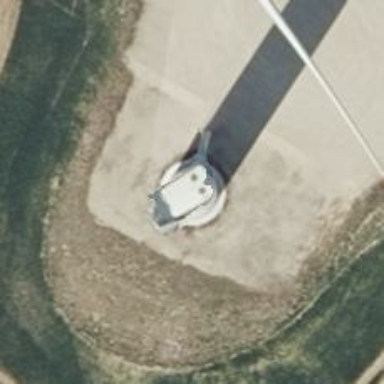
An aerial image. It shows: Wind turbine generator made by Vestas. The generator utilizes wind as its power source and belongs to the horizontal axis type.